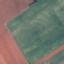
Land use / land cover: AnnualCrop